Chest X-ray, PA view. Patient: 58 years old, sex M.
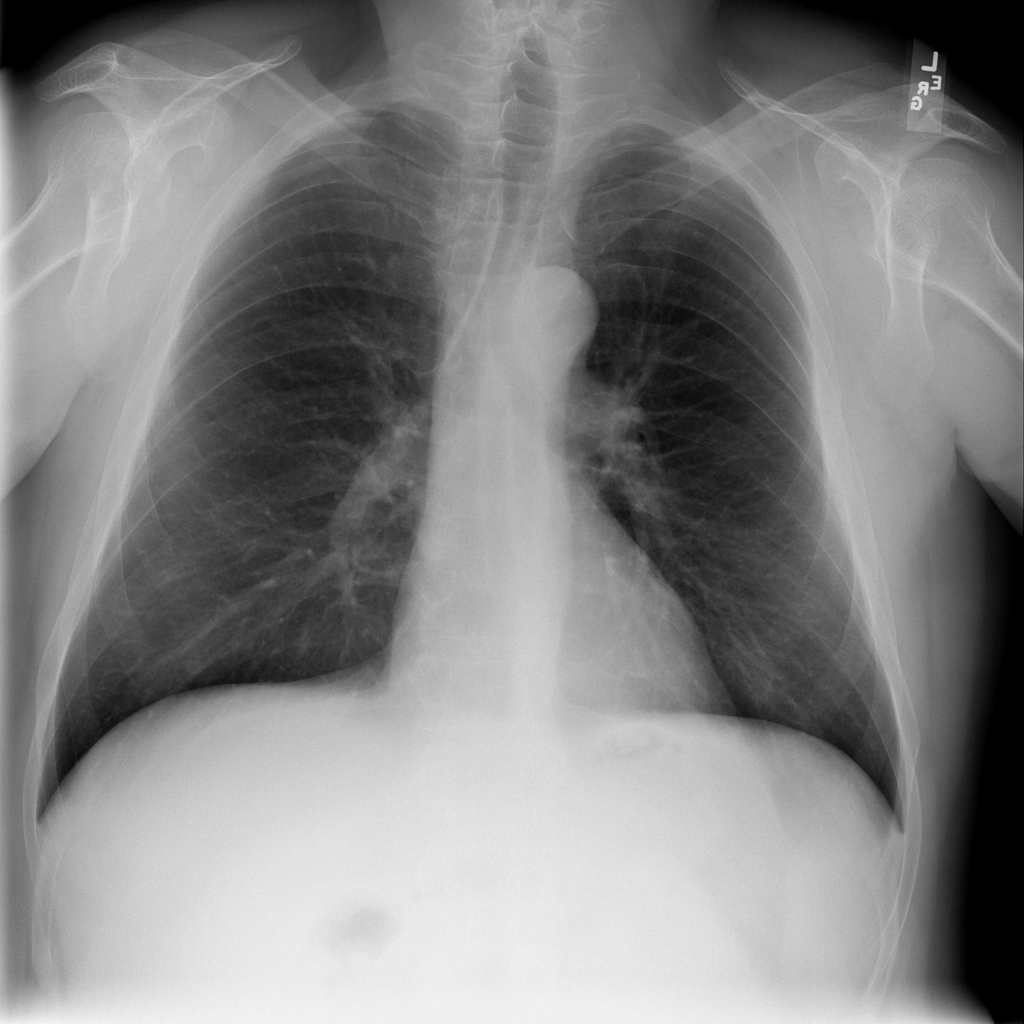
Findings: No Finding